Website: macys
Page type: billing-address
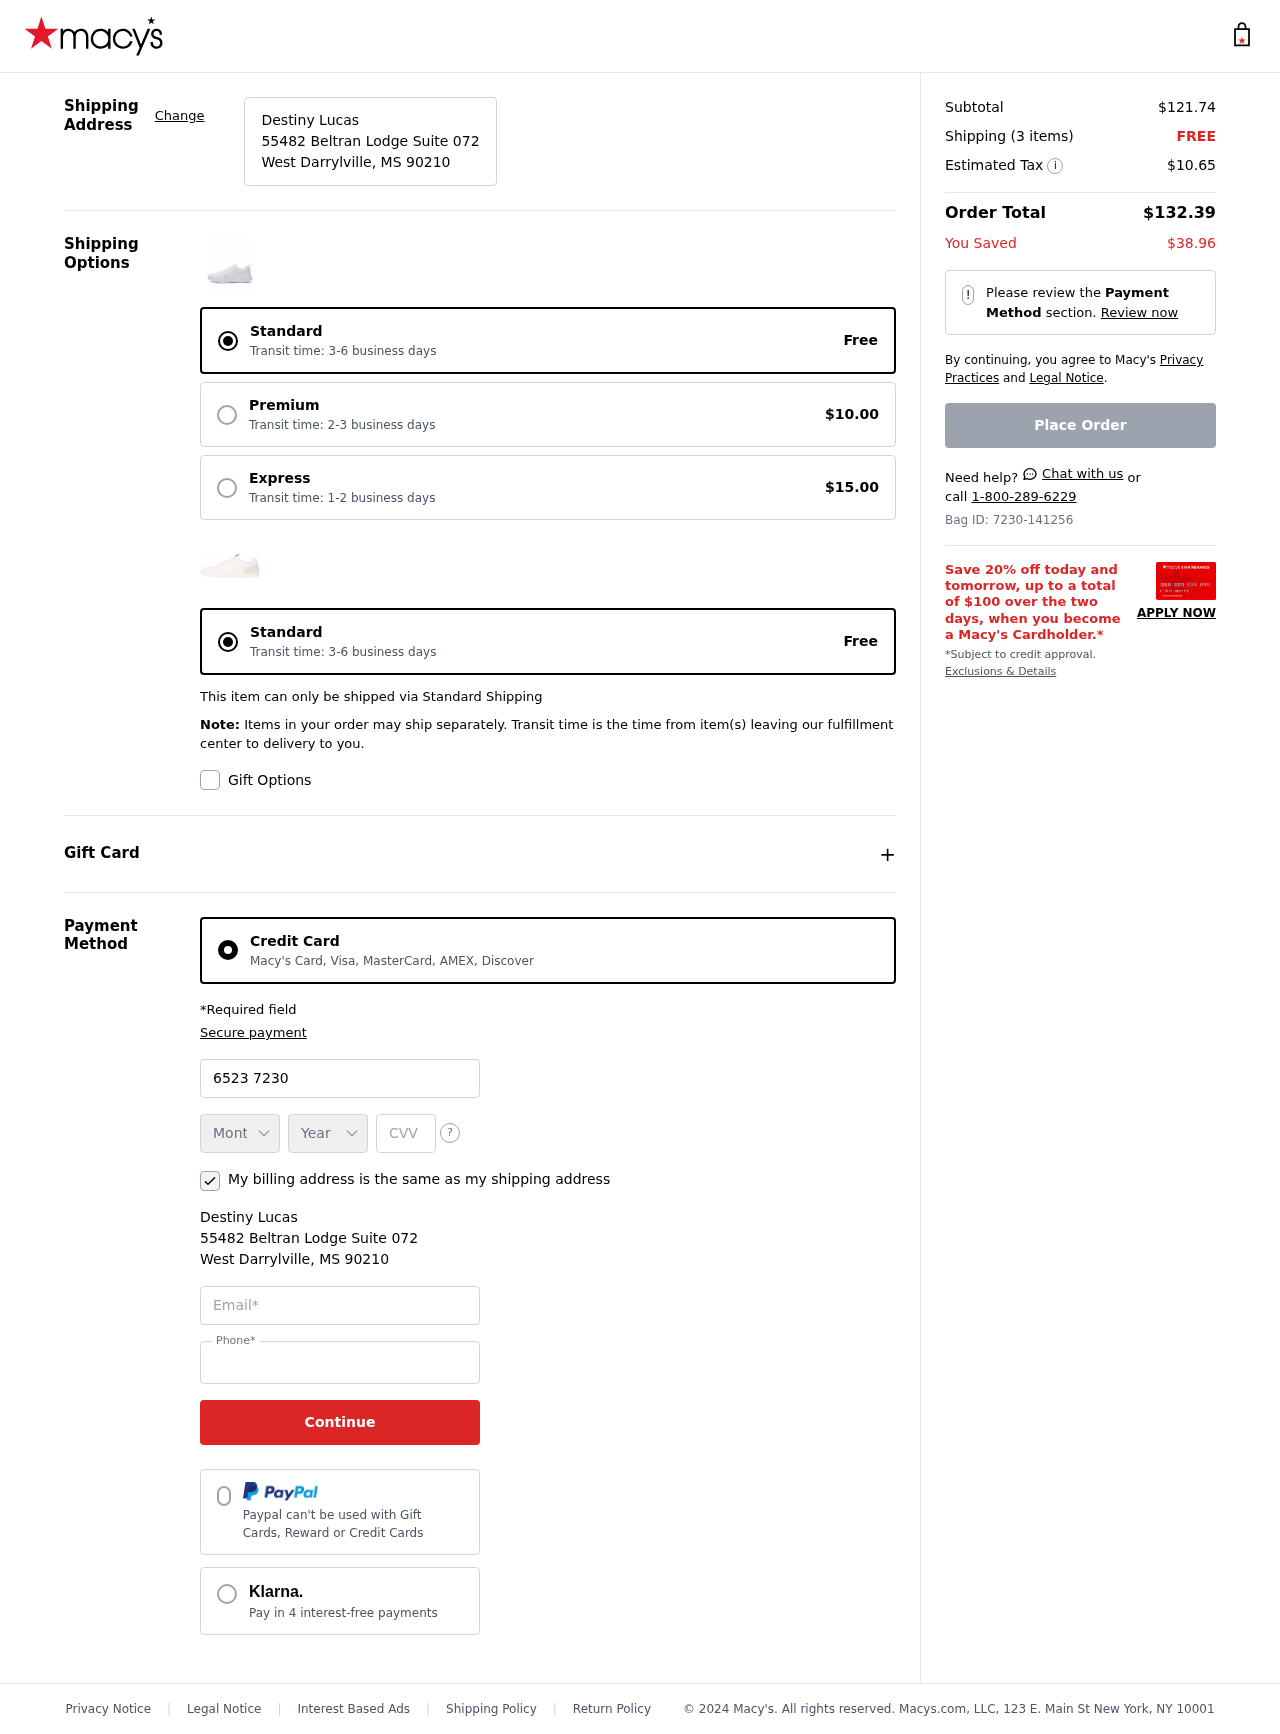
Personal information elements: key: PII_CARD_CVV
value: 801
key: PII_CARD_EXPIRY_MONTH
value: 03
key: PII_CARD_EXPIRY_YEAR
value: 27
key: PII_CARD_NUMBER
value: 6523 7230 5549 2377
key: PII_CITY_STATE_ZIP
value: West Darrylville, MS 90210
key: PII_EMAIL
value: destiny.lucas@gmail.com
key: PII_FULLNAME
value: Destiny Lucas
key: PII_PHONE
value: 4517531324
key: PII_STREET
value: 55482 Beltran Lodge Suite 072
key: PII_FULLNAME2
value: Destiny Lucas
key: PII_CITY
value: West Darrylville
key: PII_STATE_ABBR
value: MS
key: PII_POSTCODE
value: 90210
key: PII_POSTCODE_FULL
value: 90210
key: PII_CITY_STATE
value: West Darrylville, MS
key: PII_POSTCODE_NUMERIC
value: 90210
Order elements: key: ORDER_SUBTOTAL
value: $121.74
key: ORDER_NUM_ITEMS
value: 3
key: ORDER_SHIPPING_COST
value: FREE
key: ORDER_TAX
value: $10.65
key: ORDER_TOTAL
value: $132.39
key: ORDER_SAVINGS
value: $38.96
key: ORDER_ID
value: Bag ID: 7230-141256